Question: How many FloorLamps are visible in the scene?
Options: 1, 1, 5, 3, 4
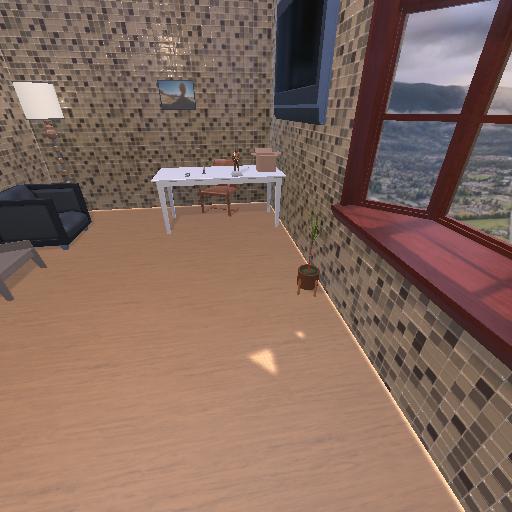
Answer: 1